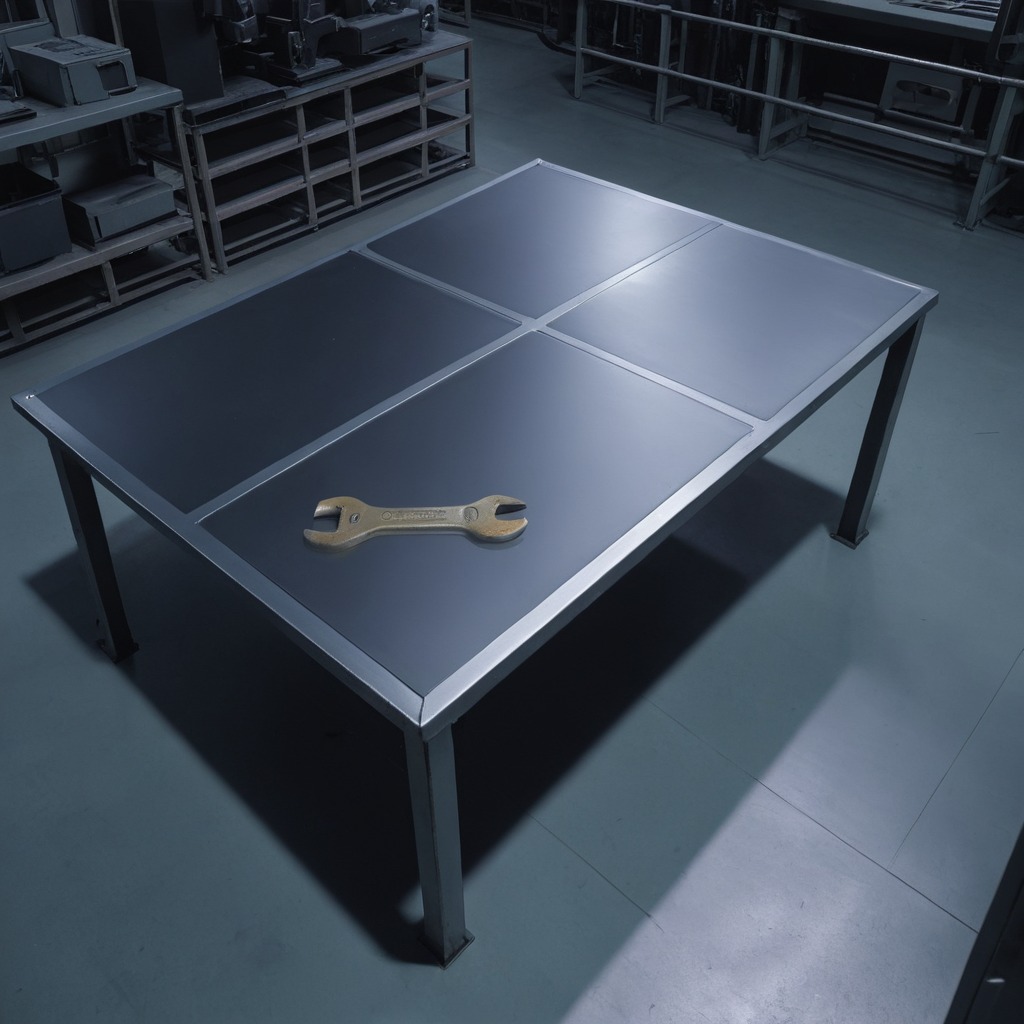
A wrench is lying on a clean empty table in a basement in the evening soft directional lighting on the tabletop realistic grain studio-quality clarity centered framing